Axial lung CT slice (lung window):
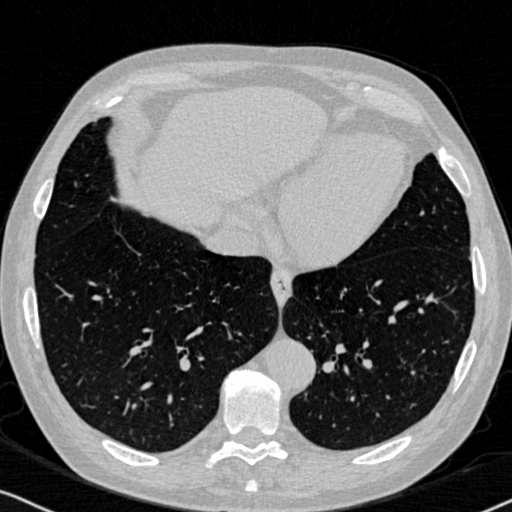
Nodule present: no